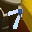
Label: 7